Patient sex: F
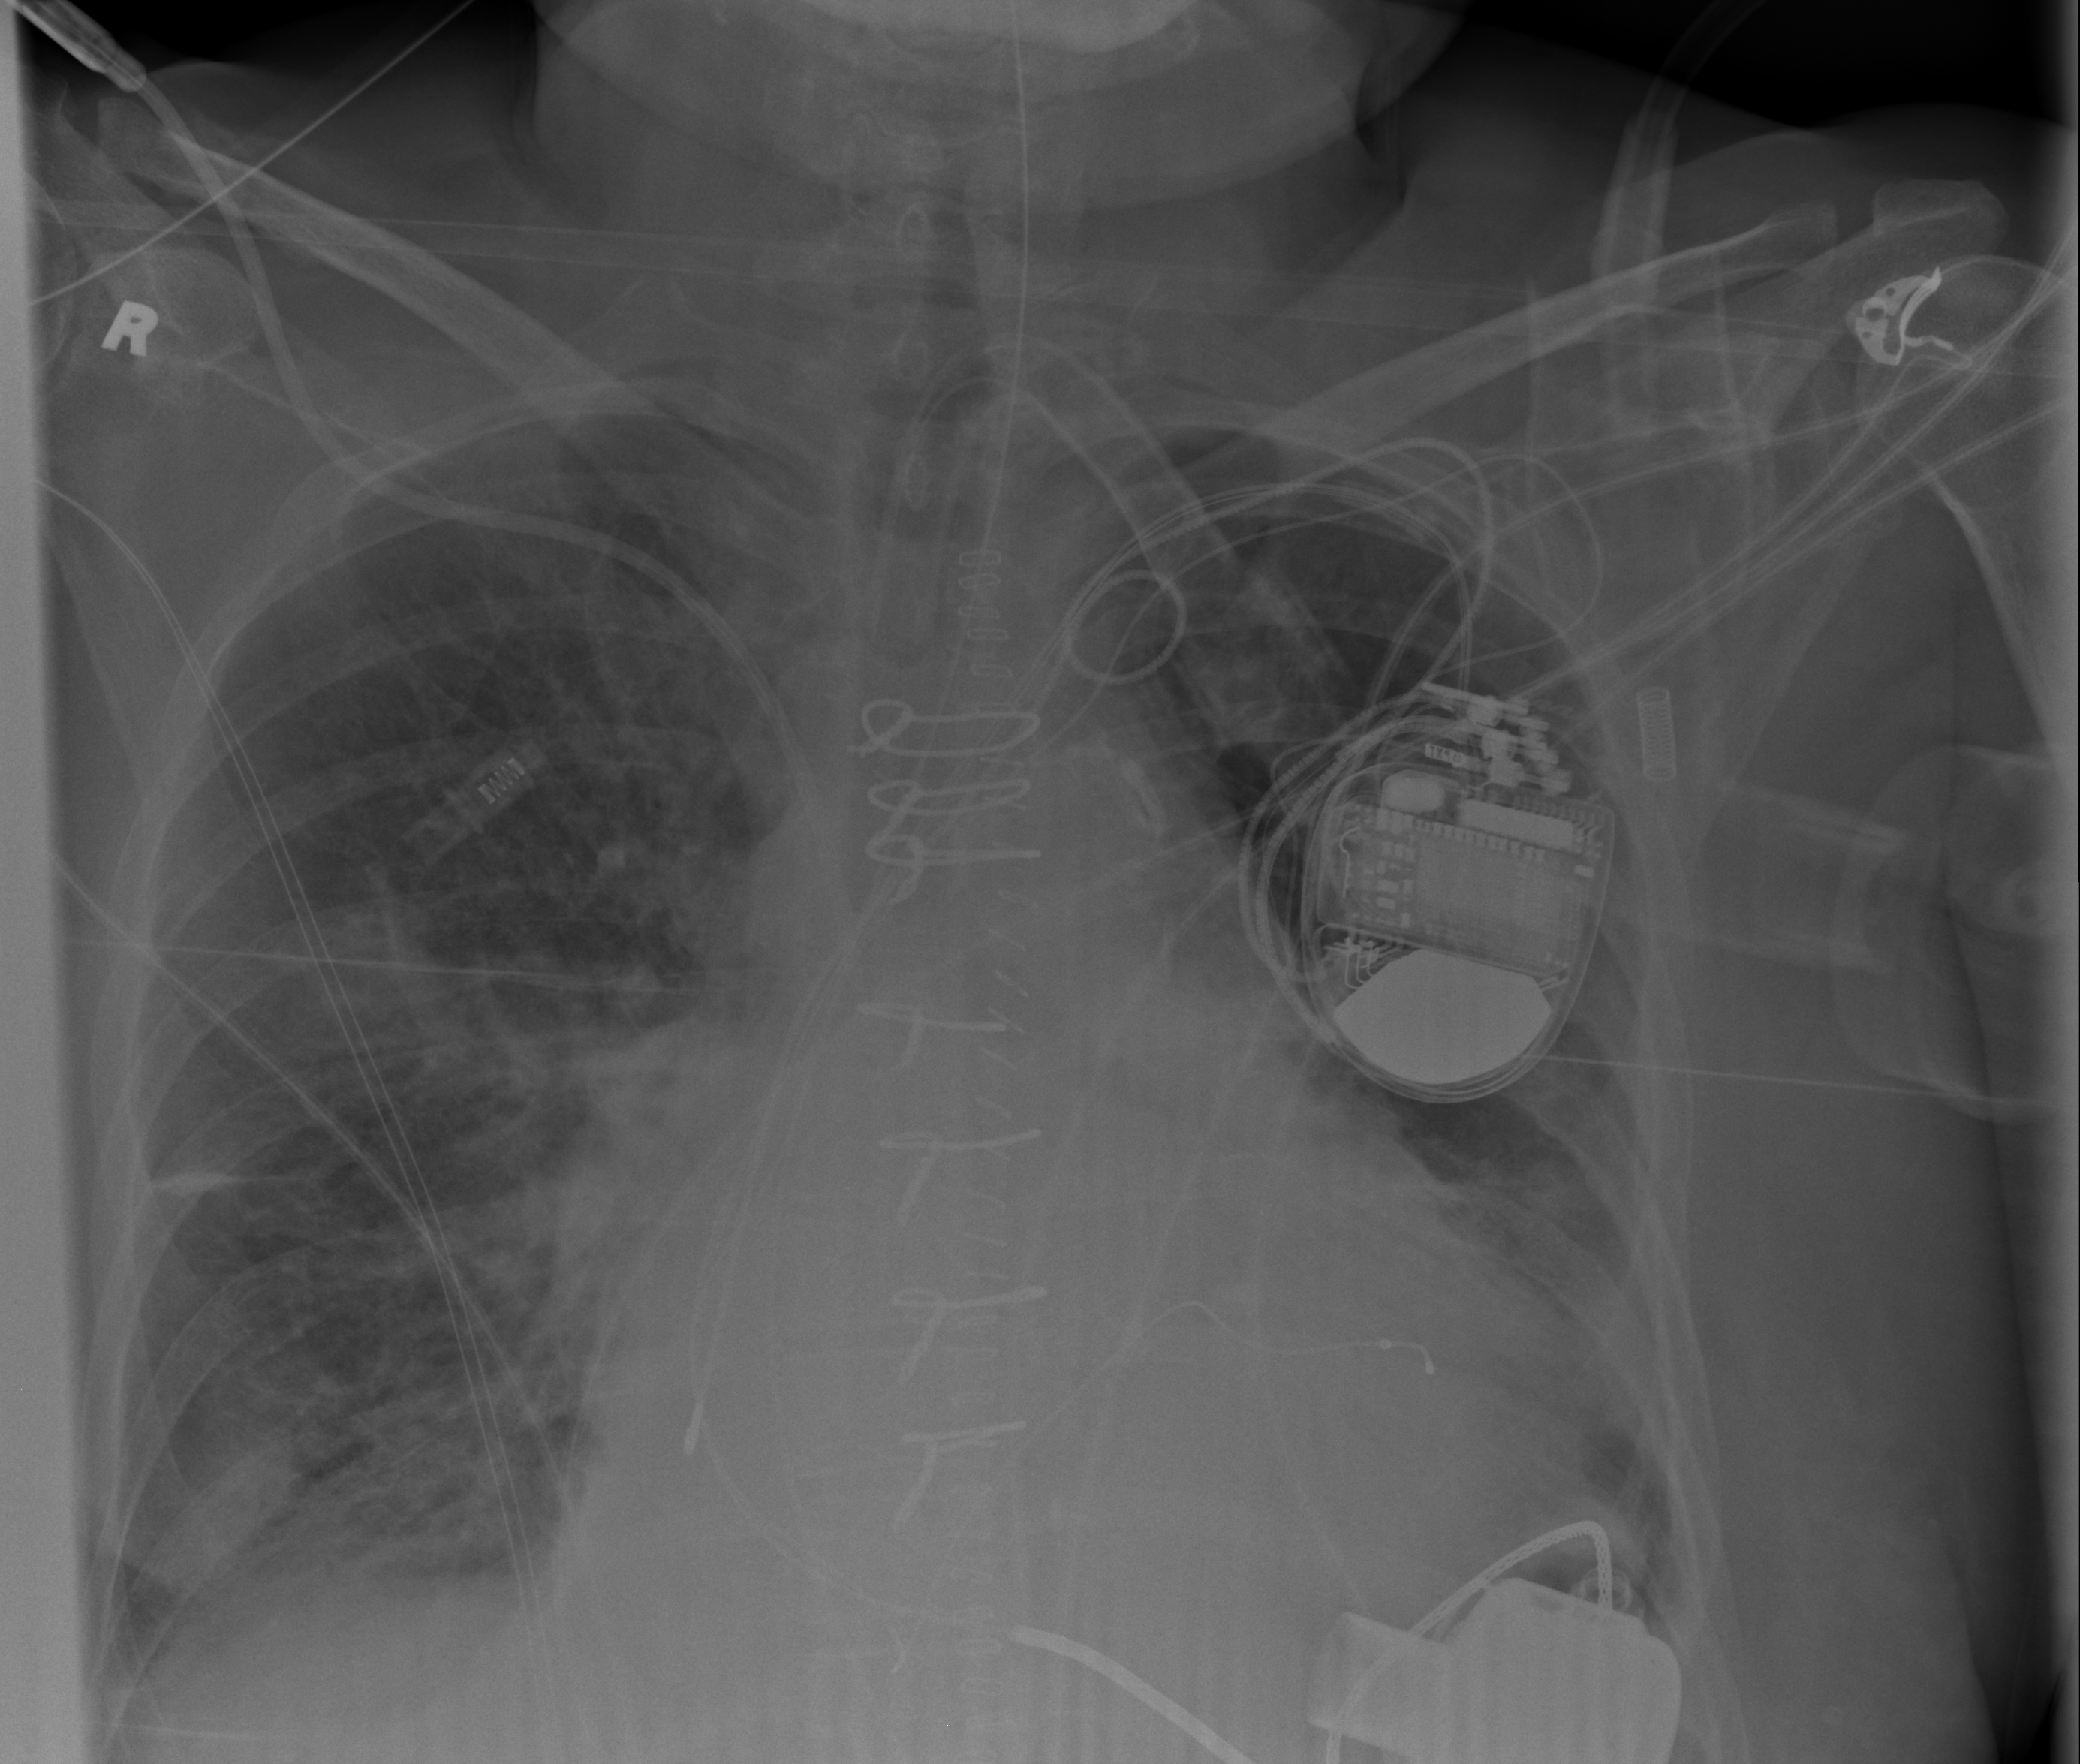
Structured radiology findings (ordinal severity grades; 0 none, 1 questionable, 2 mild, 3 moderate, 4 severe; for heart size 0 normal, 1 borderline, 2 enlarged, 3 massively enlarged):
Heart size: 2
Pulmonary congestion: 2
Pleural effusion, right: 2
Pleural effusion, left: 2
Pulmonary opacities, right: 2
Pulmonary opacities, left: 2
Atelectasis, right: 2
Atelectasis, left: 2